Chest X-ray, PA view. Patient: 42 years old, sex M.
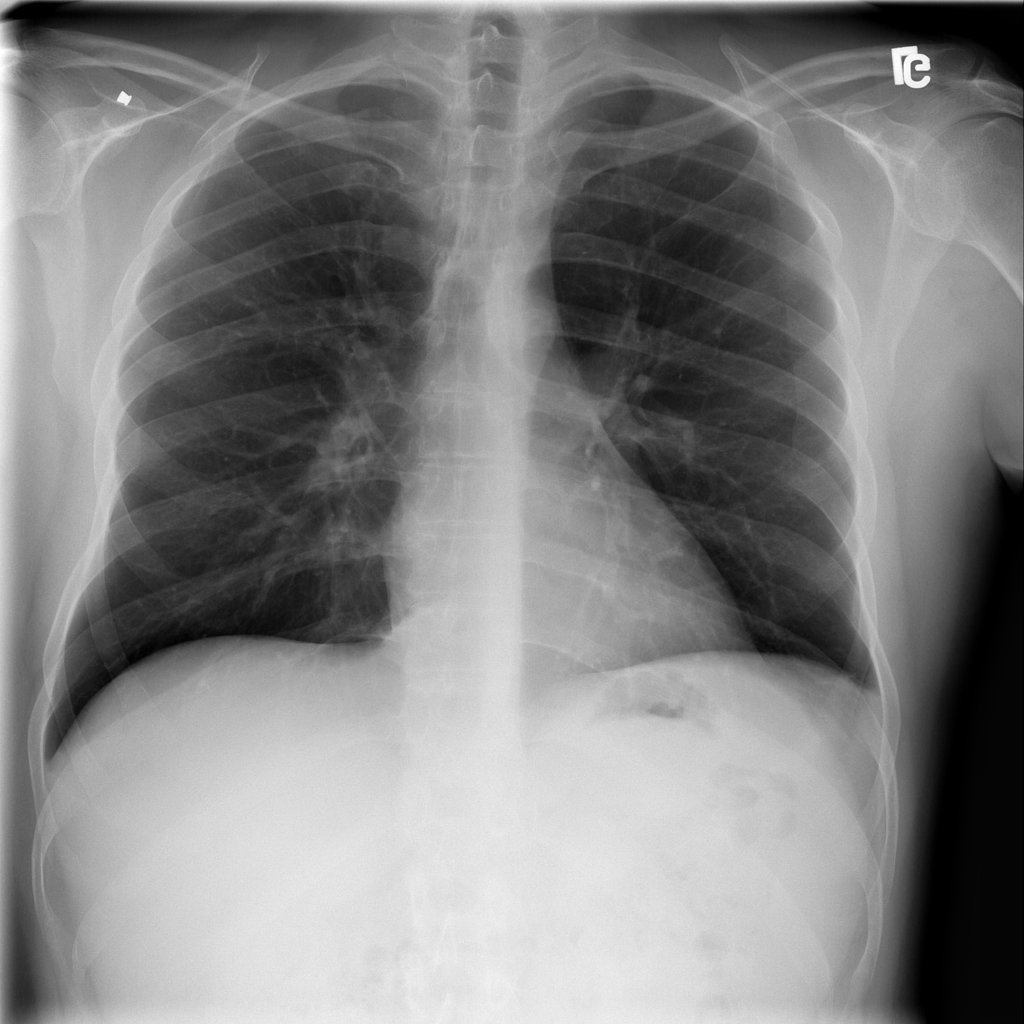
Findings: No Finding